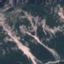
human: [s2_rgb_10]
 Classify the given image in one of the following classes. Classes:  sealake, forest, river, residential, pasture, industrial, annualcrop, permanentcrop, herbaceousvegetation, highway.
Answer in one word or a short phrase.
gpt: HerbaceousVegetation